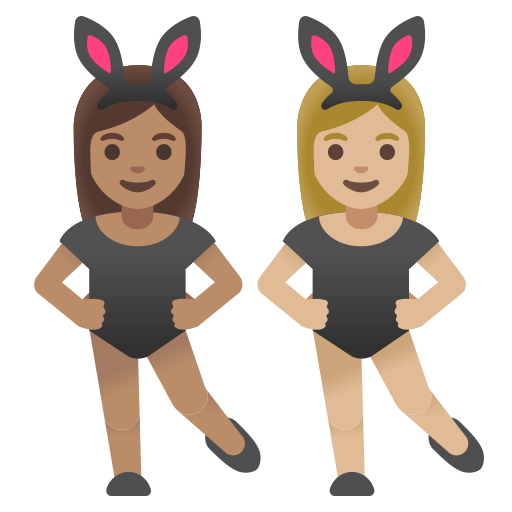
Emoji: 👩🏽‍🐰‍👩🏼